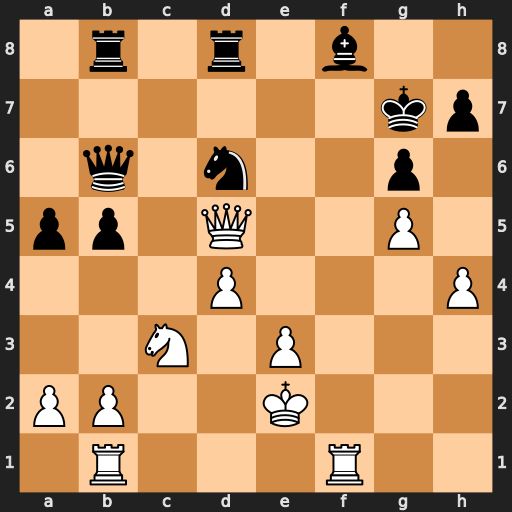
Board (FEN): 1r1r1b2/6kp/1q1n2p1/pp1Q2P1/3P3P/2N1P3/PP2K3/1R3R2
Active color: w
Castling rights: -
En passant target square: -
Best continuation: Qe5+ Kg8 Nd5